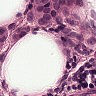
Metastatic tissue present: yes